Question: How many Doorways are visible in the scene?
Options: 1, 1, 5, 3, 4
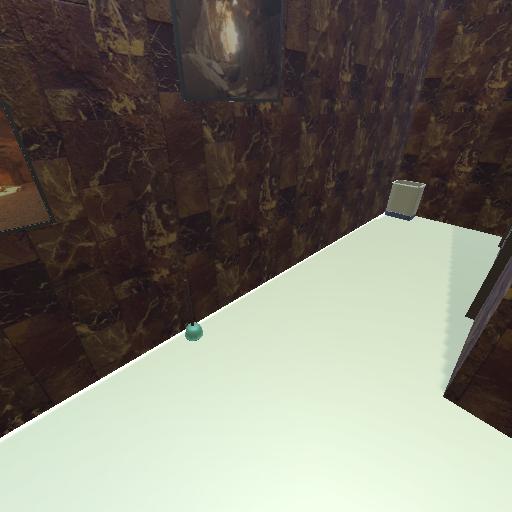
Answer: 1